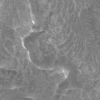
Label: not_dusty